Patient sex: F
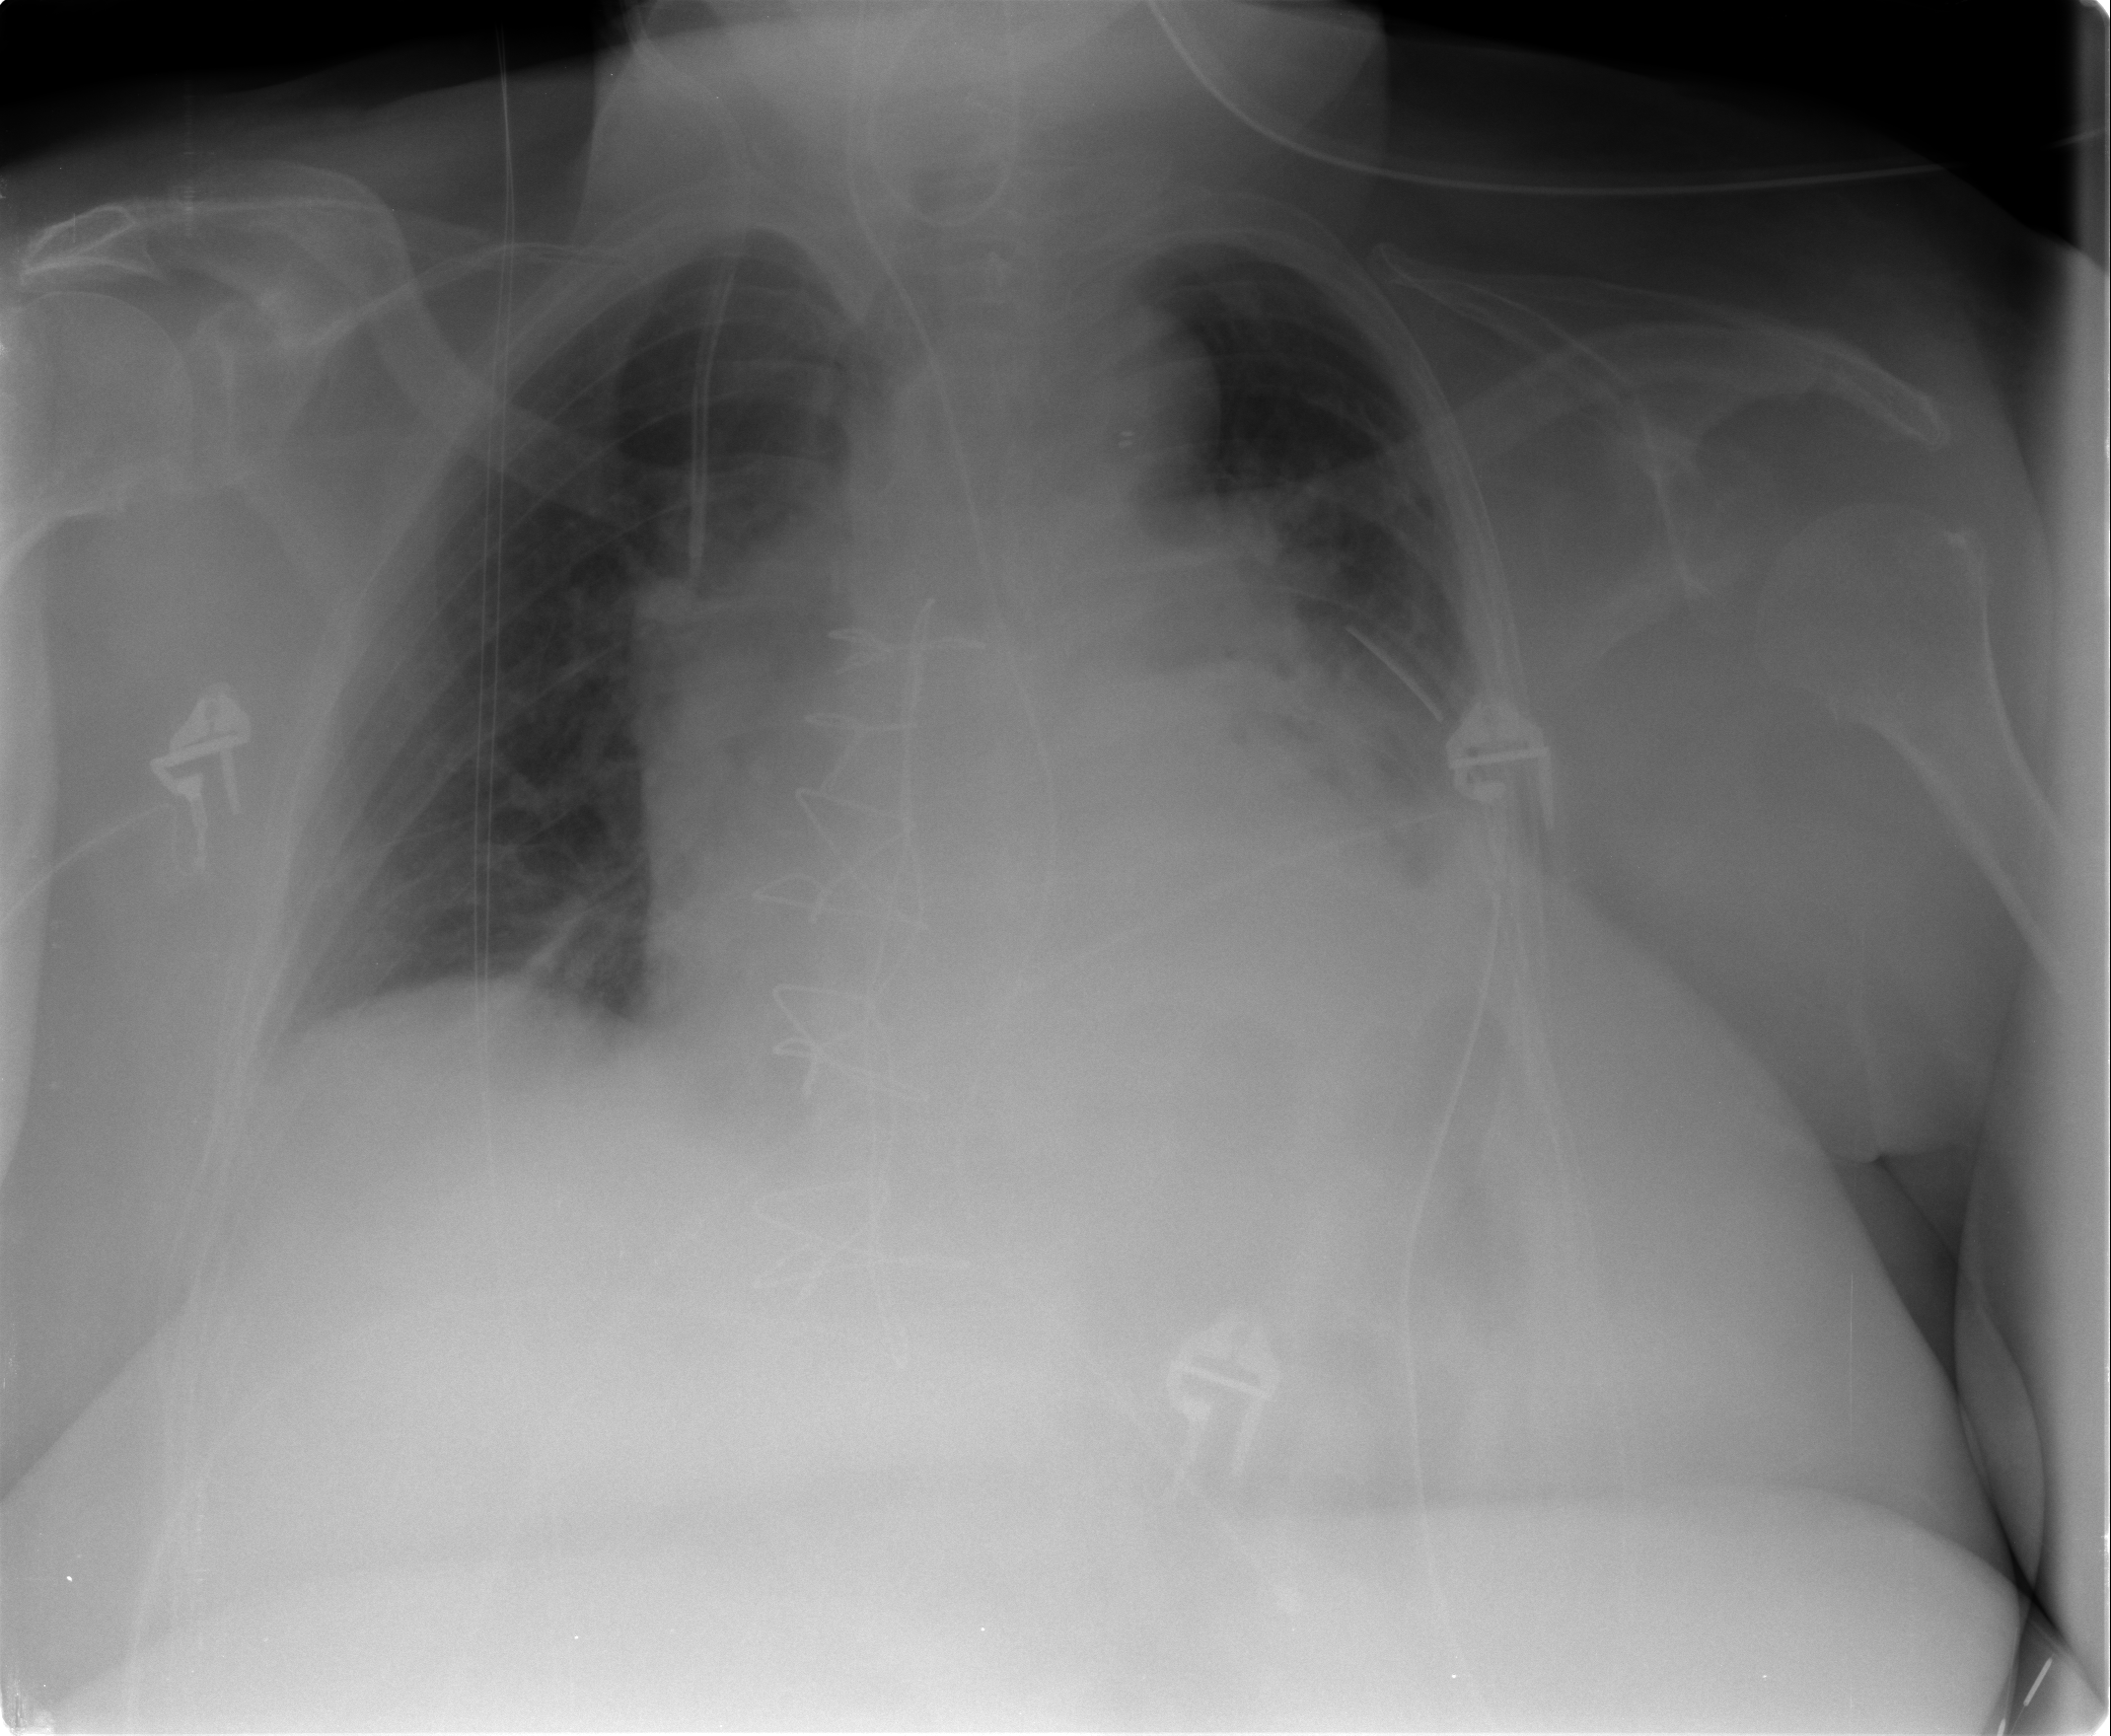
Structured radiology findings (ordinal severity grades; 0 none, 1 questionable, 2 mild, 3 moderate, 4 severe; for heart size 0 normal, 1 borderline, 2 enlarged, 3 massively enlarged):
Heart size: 2
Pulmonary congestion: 1
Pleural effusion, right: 0
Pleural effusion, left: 2
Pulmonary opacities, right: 0
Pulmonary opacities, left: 1
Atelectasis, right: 2
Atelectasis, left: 2